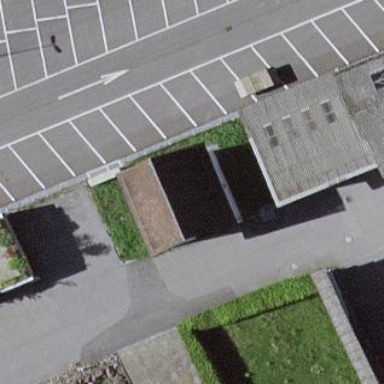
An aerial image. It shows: Building.